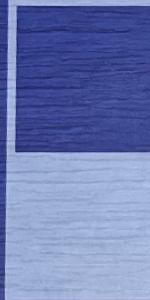
Label: Empty